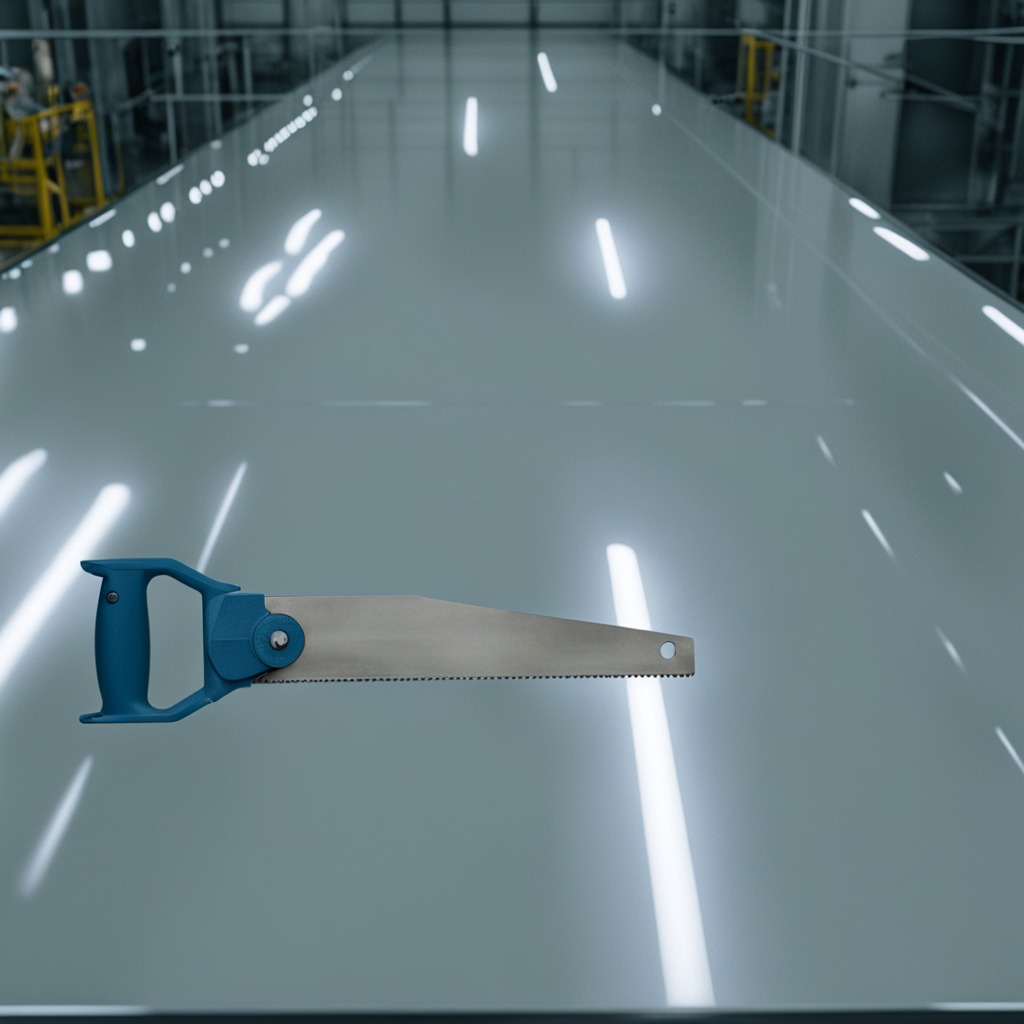
A metal saw is lying on the table.